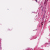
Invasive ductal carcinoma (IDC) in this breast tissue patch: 0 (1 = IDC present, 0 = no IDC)